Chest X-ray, AP view. Patient: 61 years old, sex M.
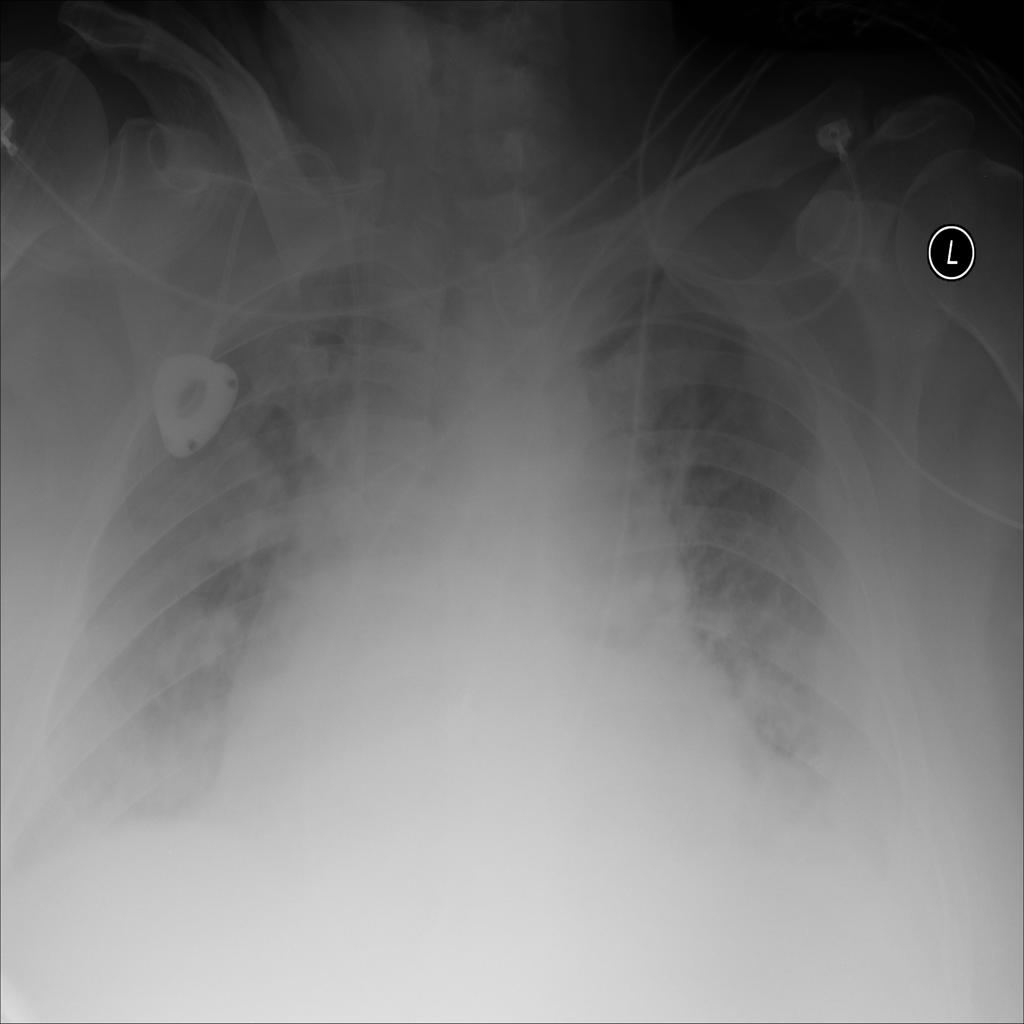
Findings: No Finding